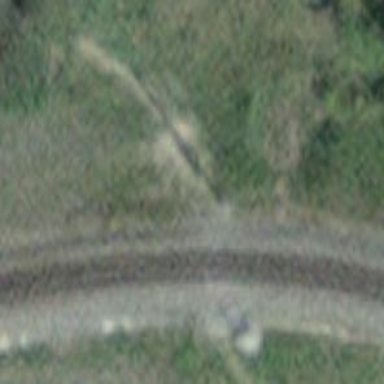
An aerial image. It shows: Railway crossing.